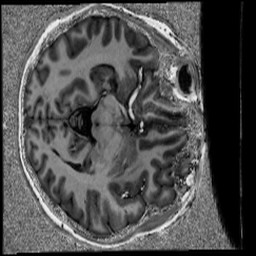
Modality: UNIT1
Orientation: axial
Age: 29
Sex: female
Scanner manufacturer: siemens
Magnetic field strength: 6.98 T
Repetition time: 6 s
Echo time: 0.00283 s